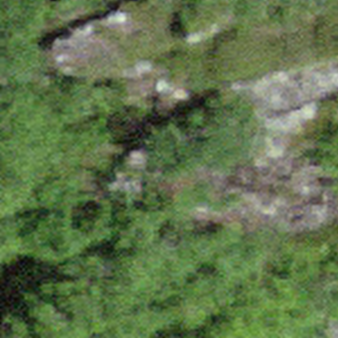
Label: other